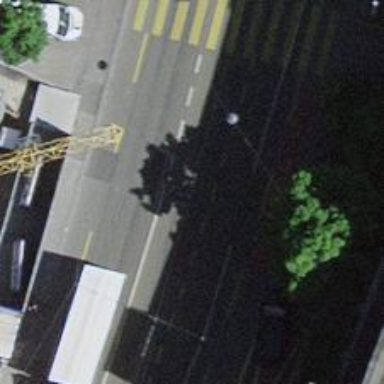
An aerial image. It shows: Tram level crossing on railway.